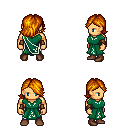
a pixel art fantasy rpg character, male body template, human, tanned skin, sash dress, white pants, dark blonde swoop hairstyle, leather bracers, brown shoes, four views (front, back, left, right), 2x2 character sprite sheet, small pixel art, hard edges, no anti-aliasing